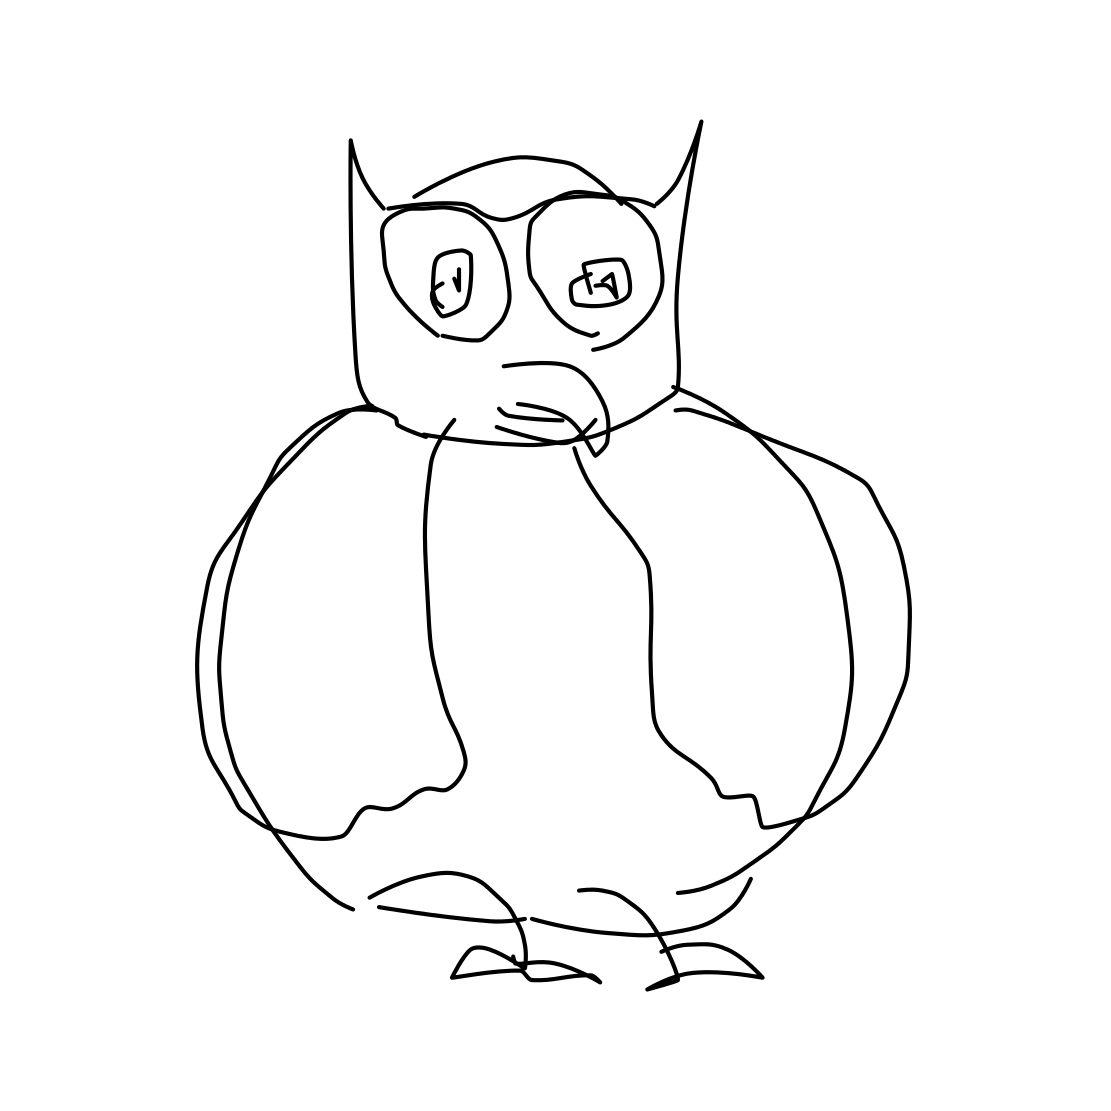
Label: owl